Question: I am trying to do something in Java which requires me to have a JTextArea in a ScrollPane.
Here is how I have defined them:
'''
private JTextArea longestparagraph = new JTextArea();
....
JScrollPane scrollpanedreapta = new JScrollPane(longestparagraph,
JScrollPane.VERTICAL_SCROLLBAR_ALWAYS,
JScrollPane.HORIZONTAL_SCROLLBAR_NEVER);
scrollpanedreapta.setBorder(BorderFactory.createTitledBorder("Cel mai lung paragraf:"));
'''
The problem I'm encountering is that the text doesn't start on a new line when it reaches the right border of the TextArea but it continues. Got any ideas how to solve that? Here's a picture to make my statement a little bit clearer.

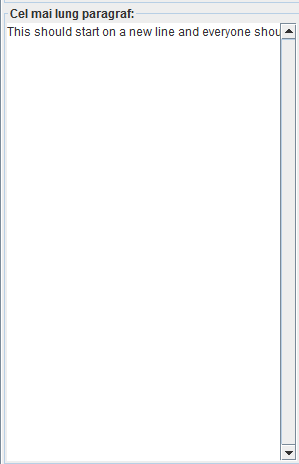
Answer: Found the answer. Just had to this:
'''
longestparagraph.setLineWrap(true);
longestparagraph.setWrapStyleWord(true);
'''